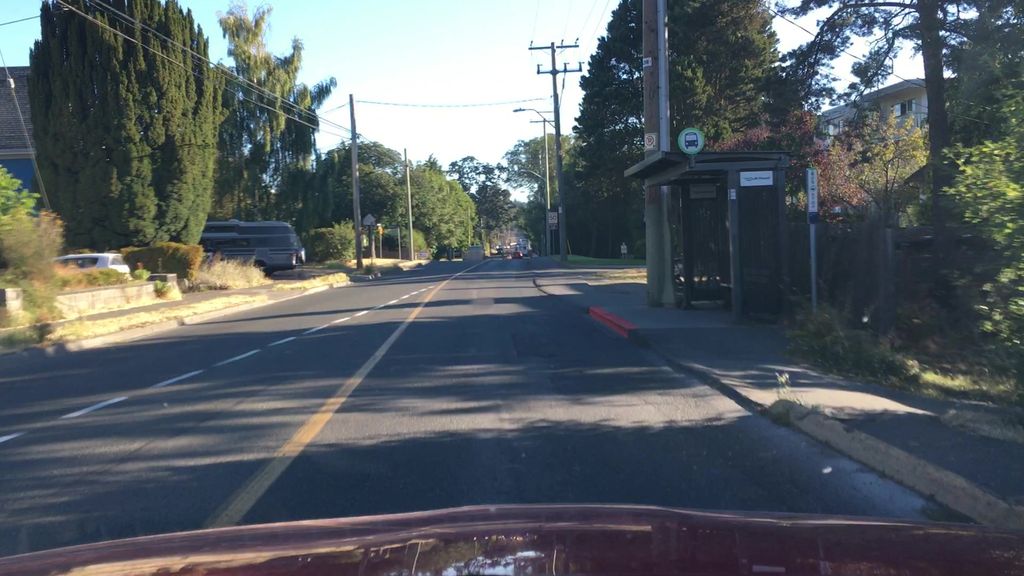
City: victoria